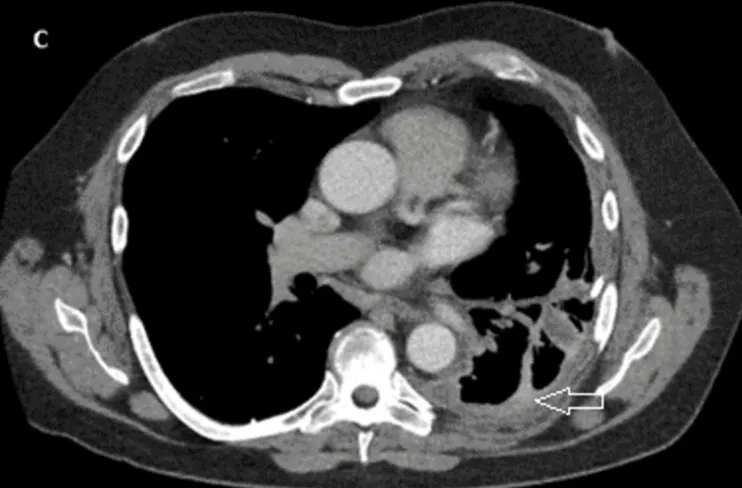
Serial CT imaging. C: Day 16: decreased effusion with thick septations. Arrows point to the patient's pleural effusion.
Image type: radiology (ct)